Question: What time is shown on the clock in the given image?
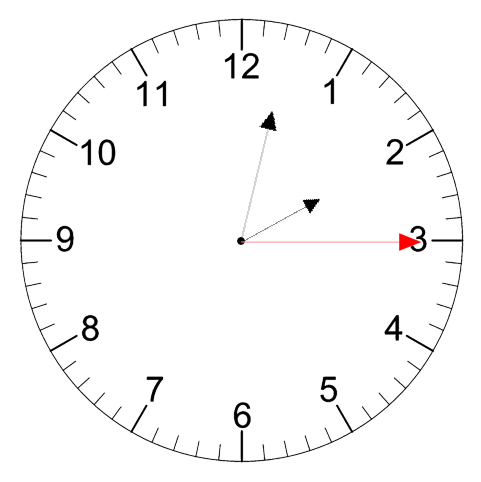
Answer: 02:02:15